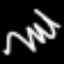
Label: squiggle